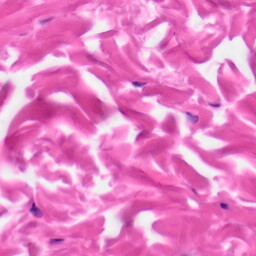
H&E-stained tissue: Skin